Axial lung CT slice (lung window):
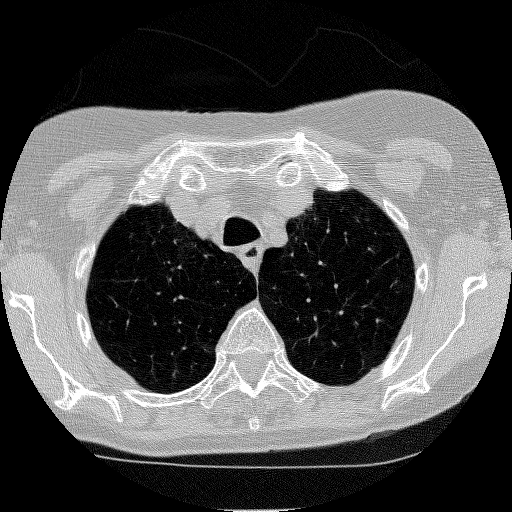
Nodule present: no